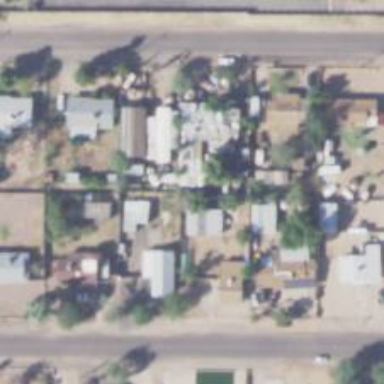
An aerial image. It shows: Alley classified as service road.